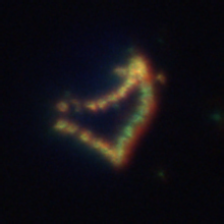
Taxon: Chaetoceros
Group: Diatoms